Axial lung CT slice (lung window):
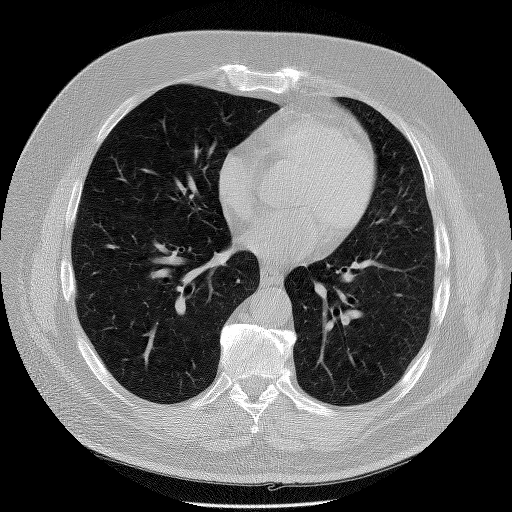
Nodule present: no